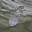
Label: 1